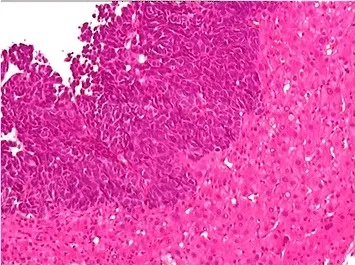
Microscopic finding of a carcinoma of neuroendocrine cells in the liver biopsy from case two. Tumor cells are clustered and composed of small cells with little cytoplasm, a high nucleo-cytoplasmic ratio, and dark nuclei with an irregular shape. The biopsy section was stained with hematoxylin-eosin and imaged at 400x. The image was adjusted in Photoshop to remove the pink background and increase the contrast, and the original image before adjustment is provided in Additional file 2: Figure S2.
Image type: pathology (h&e)